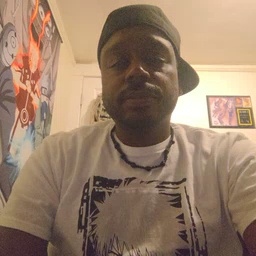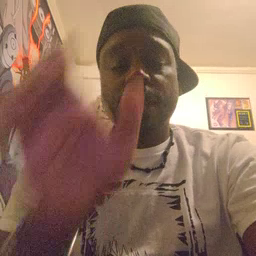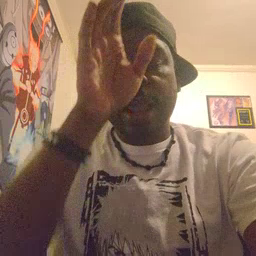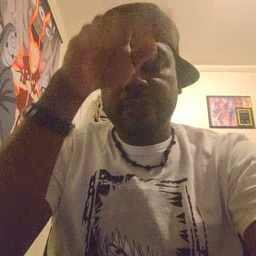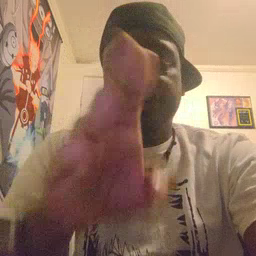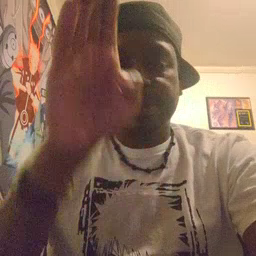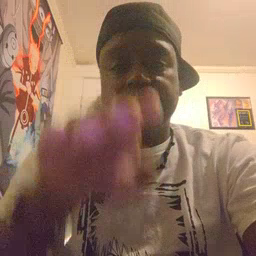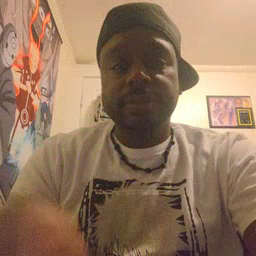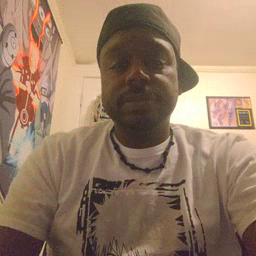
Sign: elephant